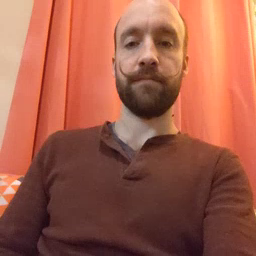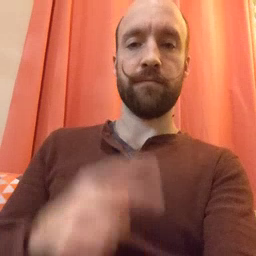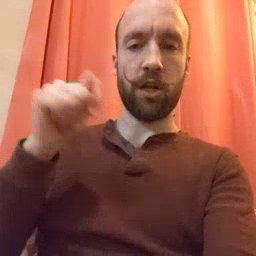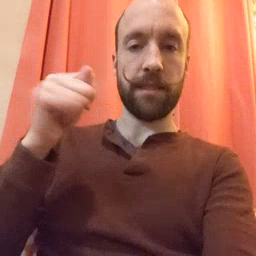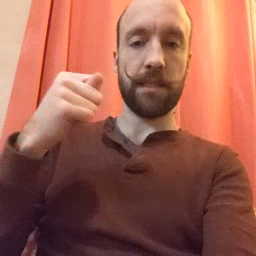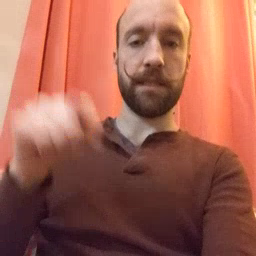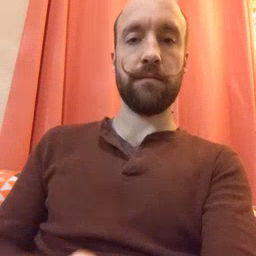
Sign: toy